Question: There is a result of some physical experiment, which can be represented as a histogram '[i, amount_of(i)]'. I suppose that result can be estimated by a mixture of 4 - 6 Gaussian functions.
Is there a package in Python which takes a histogram as an input and returns the mean and variance of each Gaussian distribution in the mixture distribution?
Original data, for example:

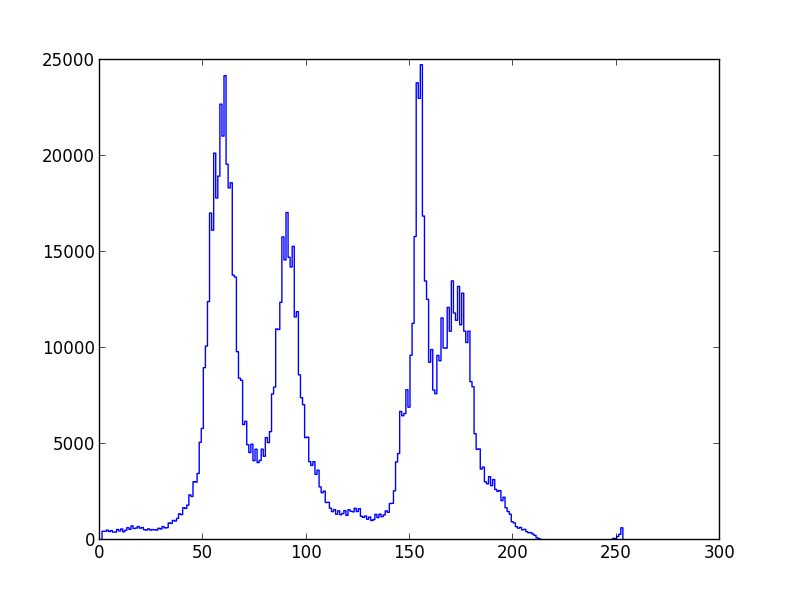
Answer: This is a <URL>.
This is implemented in the <URL> package. Below I generate an example of a mixture of normals, and use PyMix to fit a mixture model to them, including figuring out what you're interested in, which is the size of subpopulations:
'''
# requires numpy and PyMix (matplotlib is just for making a histogram)
import random
import numpy as np
from matplotlib import pyplot as plt
import mixture
random.seed(010713) # to make it reproducible
# create a mixture of normals:
# 1000 from N(0, 1)
# 2000 from N(6, 2)
mix = np.concatenate([np.random.normal(0, 1, [1000]),
np.random.normal(6, 2, [2000])])
# histogram:
plt.hist(mix, bins=20)
plt.savefig("mixture.pdf")
'''
All the above code does is generate and plot the mixture. It looks like this:

Now to actually use PyMix to figure out what the percentages are:
'''
data = mixture.DataSet()
data.fromArray(mix)
# start them off with something arbitrary (probably based on a guess from the figure)
n1 = mixture.NormalDistribution(-1,1)
n2 = mixture.NormalDistribution(1,1)
m = mixture.MixtureModel(2,[0.5,0.5], [n1,n2])
# perform expectation maximization
m.EM(data, 40, .1)
print m
'''
The output model of this is:
'''
G = 2
p = 1
pi =[ 0.33307859 0.66692141]
compFix = [0, 0]
Component 0:
ProductDist:
Normal: [0.0360178848449, <PHONE>]
Component 1:
ProductDist:
Normal: [5.<PHONE>, 2.<PHONE>]
'''
Notice it found the two normals quite correctly (one 'N(0, 1)' and one 'N(6, 2)', approximately). It also estimated 'pi', which is the fraction in each of the two distributions (you mention in the comments that's what you're most interested in). We had 1000 in the first distribution and 2000 in the second distribution, and it gets the division almost right: '[ 0.33307859 0.66692141]'. If you want to get this value directly, do 'm.pi'.
A few notes:
- '[(1.4, 2), (2.6, 3)]''[1.4, 1.4, 2.6, 2.6, 2.6]'- -